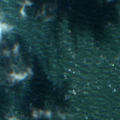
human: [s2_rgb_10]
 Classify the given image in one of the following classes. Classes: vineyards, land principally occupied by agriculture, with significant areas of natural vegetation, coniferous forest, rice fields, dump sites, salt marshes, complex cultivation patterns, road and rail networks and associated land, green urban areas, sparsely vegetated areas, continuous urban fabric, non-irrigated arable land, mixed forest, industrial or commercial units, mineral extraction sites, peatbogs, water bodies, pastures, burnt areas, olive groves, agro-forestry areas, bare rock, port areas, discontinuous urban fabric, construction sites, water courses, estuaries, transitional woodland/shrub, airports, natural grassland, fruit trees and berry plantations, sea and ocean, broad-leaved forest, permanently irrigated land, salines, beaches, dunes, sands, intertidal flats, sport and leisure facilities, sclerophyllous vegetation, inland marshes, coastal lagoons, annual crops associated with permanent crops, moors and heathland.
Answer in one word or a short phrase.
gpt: sea and ocean